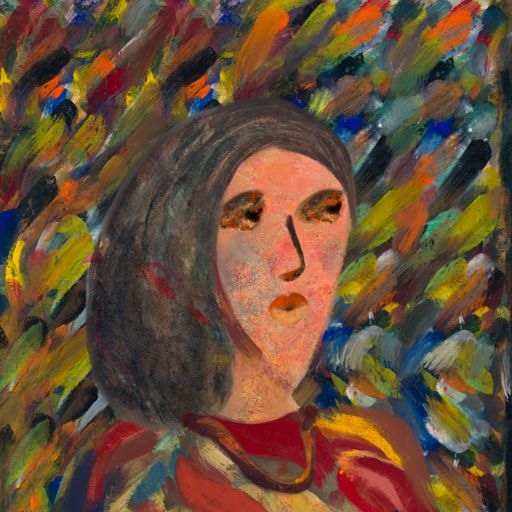
Background: An_Impression, Head And Neck Side: Irani, Face Side: Gypsy_Queen, Bust: Mother_And_Son_Son, Hair Side: Gypsy_Mother, Head Accessory: Blank, Second Necklace: Comrade, Necklace: Blank, Baby: Blank